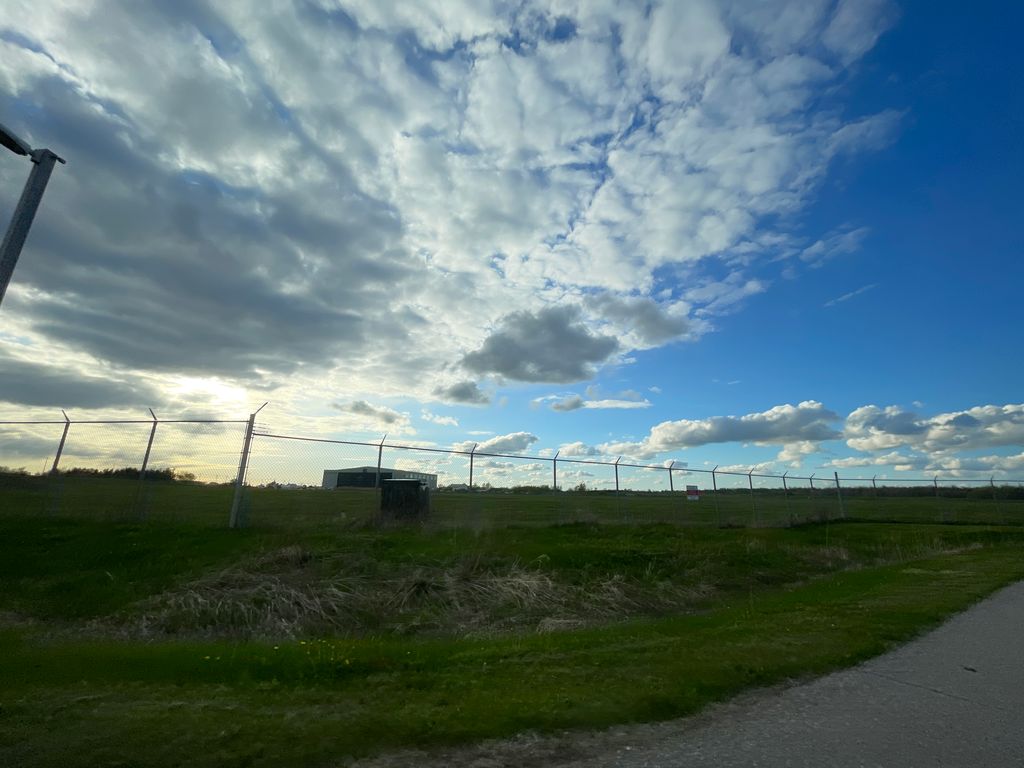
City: kitchener-waterloo